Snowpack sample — Buffalo Mountain, Silverthorne, Colorado, USA (1/25/25, 10:11 AM MST)
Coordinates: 39.6222, -106.1139
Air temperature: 22 °F
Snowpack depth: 110 cm
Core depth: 10 cm
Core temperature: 46.4 °F
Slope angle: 12°, slope face: 102°
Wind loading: high
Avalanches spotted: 0
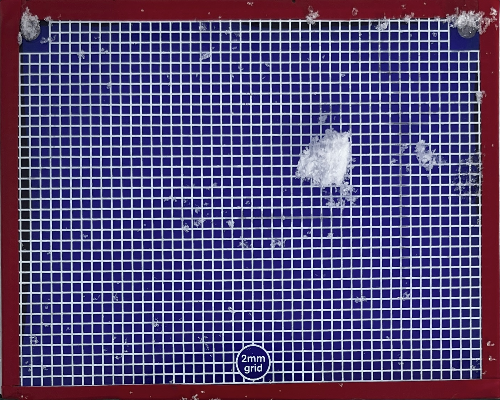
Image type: profile
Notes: No avalanches nearby, collected on the outskirts of a fire break 15 meters from the treeline, on way to Buffalo and Red Mountain